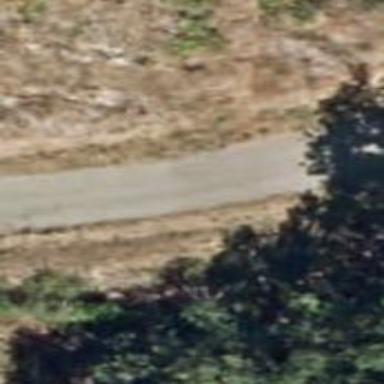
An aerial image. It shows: Unclassified road.